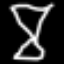
Label: hourglass